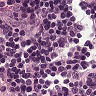
Metastatic tissue present: no